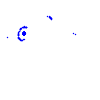
Particle: pion